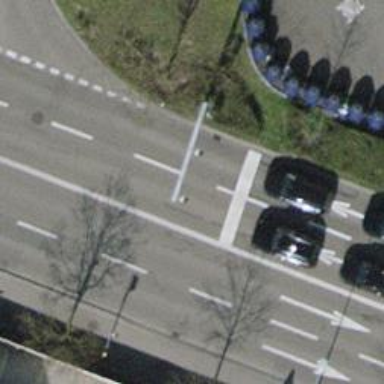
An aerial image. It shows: Road with traffic signals.